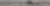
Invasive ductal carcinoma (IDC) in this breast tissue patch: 0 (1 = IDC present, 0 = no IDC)